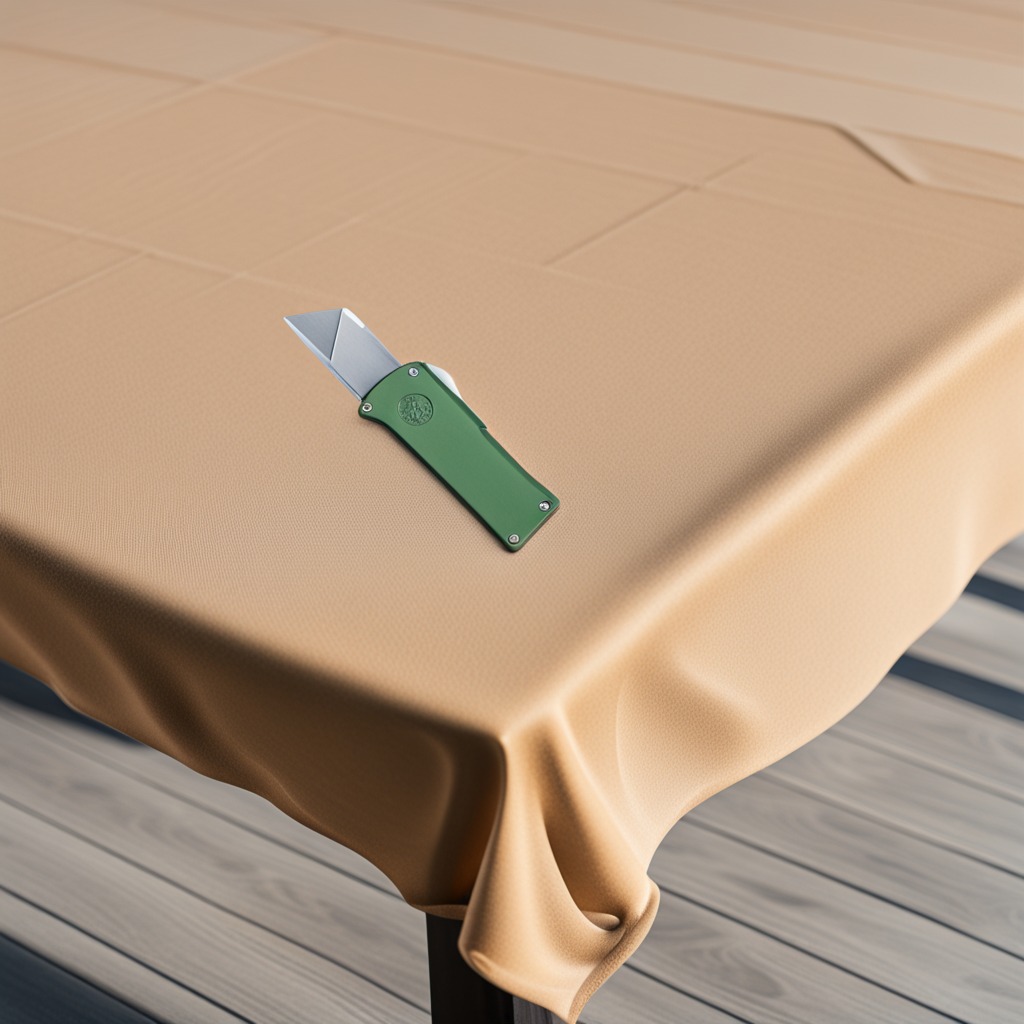
A utility knife lying on a wooden table in an outdoor workshop during daytime bright natural light soft shadows worn but beneath the cloth